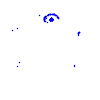
Particle: proton